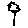
Label: flower